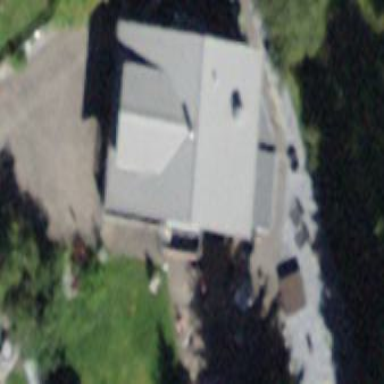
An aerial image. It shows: Building with tiled roof.